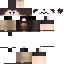
A male human skin with medium skin, wearing brown long hair dressed in a blue tshirt and brown pants, featuring a closed mouth.